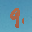
Label: 9